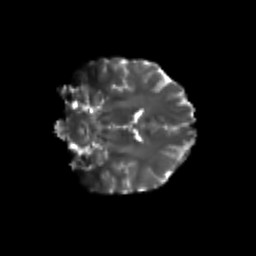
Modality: T2w
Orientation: coronal
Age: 24
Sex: male
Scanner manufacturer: siemens
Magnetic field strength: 3 T
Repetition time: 3.5 s
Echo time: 0.104 s